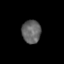
Tissue: skin
Cell type: Epithelial cells
Senescence score: 0.2858
Nuclear area (px): 431
Mean DAPI intensity: 100.387